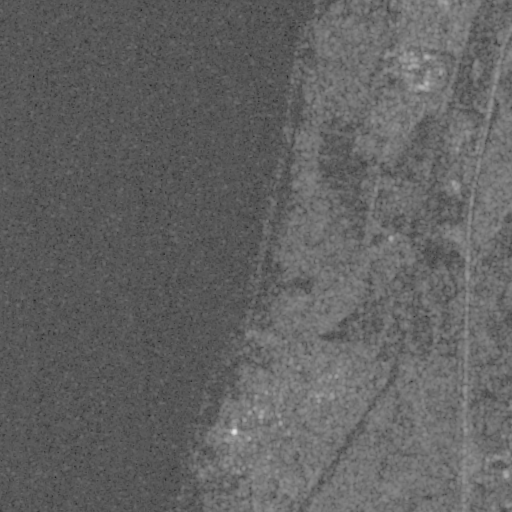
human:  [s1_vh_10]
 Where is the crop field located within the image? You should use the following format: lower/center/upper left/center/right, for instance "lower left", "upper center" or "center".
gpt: The crop field is located in the center right of the image.
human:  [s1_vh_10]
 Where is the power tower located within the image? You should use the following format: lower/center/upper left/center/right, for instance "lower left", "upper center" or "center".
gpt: There is no power tower in the image.

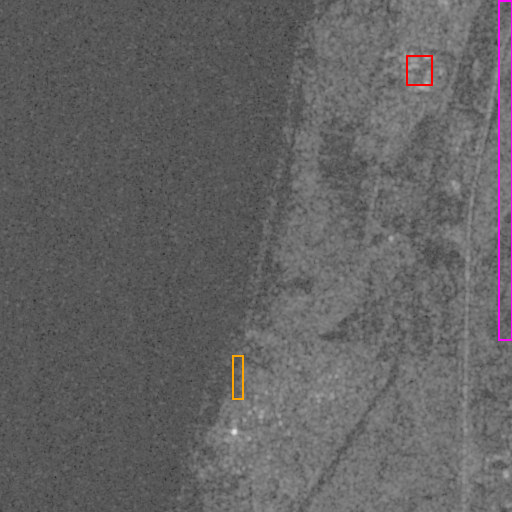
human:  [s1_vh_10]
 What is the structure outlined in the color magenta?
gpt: The structure outlined in magenta is a crop field.
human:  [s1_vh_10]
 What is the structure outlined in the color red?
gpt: The structure outlined in red is a park.
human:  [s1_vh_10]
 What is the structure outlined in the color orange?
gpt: The structure outlined in orange is a parking lot.
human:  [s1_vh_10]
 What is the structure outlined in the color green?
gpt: There is no green outline.